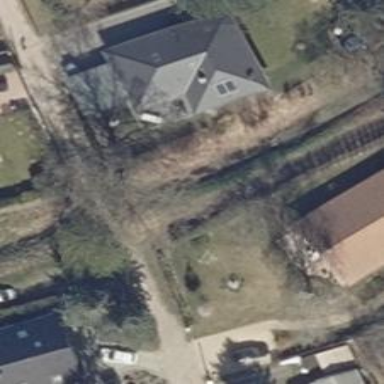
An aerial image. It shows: Residential road with dirt surface.